Interaction volume radius: 10 \u00c5
Interaction volume height: 10 \u00c5
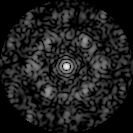
Disorder parameter: 0.656